Question: I see in many apps this way to navigate on Android as you see in the image below . When the screen is touched switch to the next screen and the blue circles below turn orange but i dont know how to do it. is it a library?
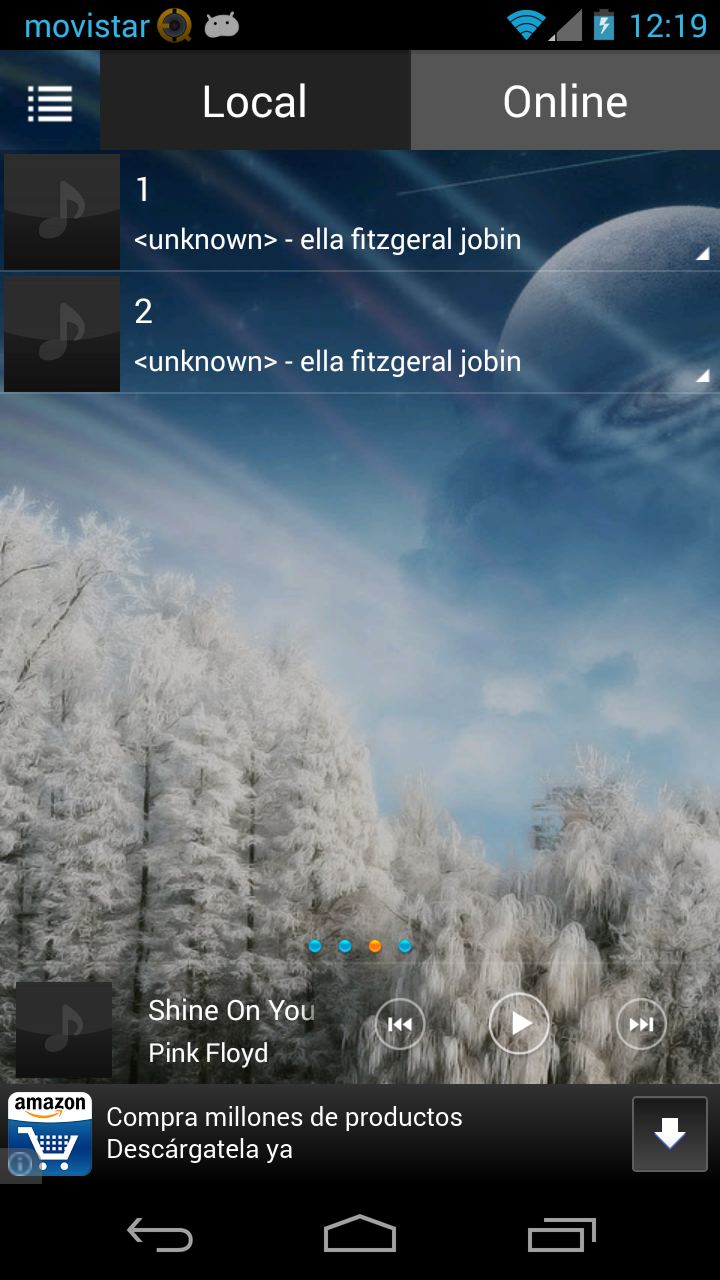
Answer: See ViewPager (<URL>.